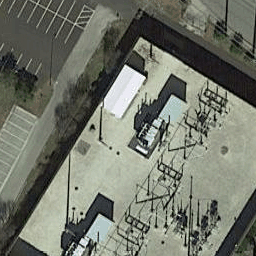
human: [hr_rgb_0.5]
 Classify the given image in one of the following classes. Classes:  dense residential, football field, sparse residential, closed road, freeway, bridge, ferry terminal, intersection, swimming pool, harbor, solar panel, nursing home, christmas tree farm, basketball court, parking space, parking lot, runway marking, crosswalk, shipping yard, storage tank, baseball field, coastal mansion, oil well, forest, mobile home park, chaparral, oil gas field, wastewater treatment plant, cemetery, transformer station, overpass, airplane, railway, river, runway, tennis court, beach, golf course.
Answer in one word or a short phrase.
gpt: transformer station